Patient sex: F
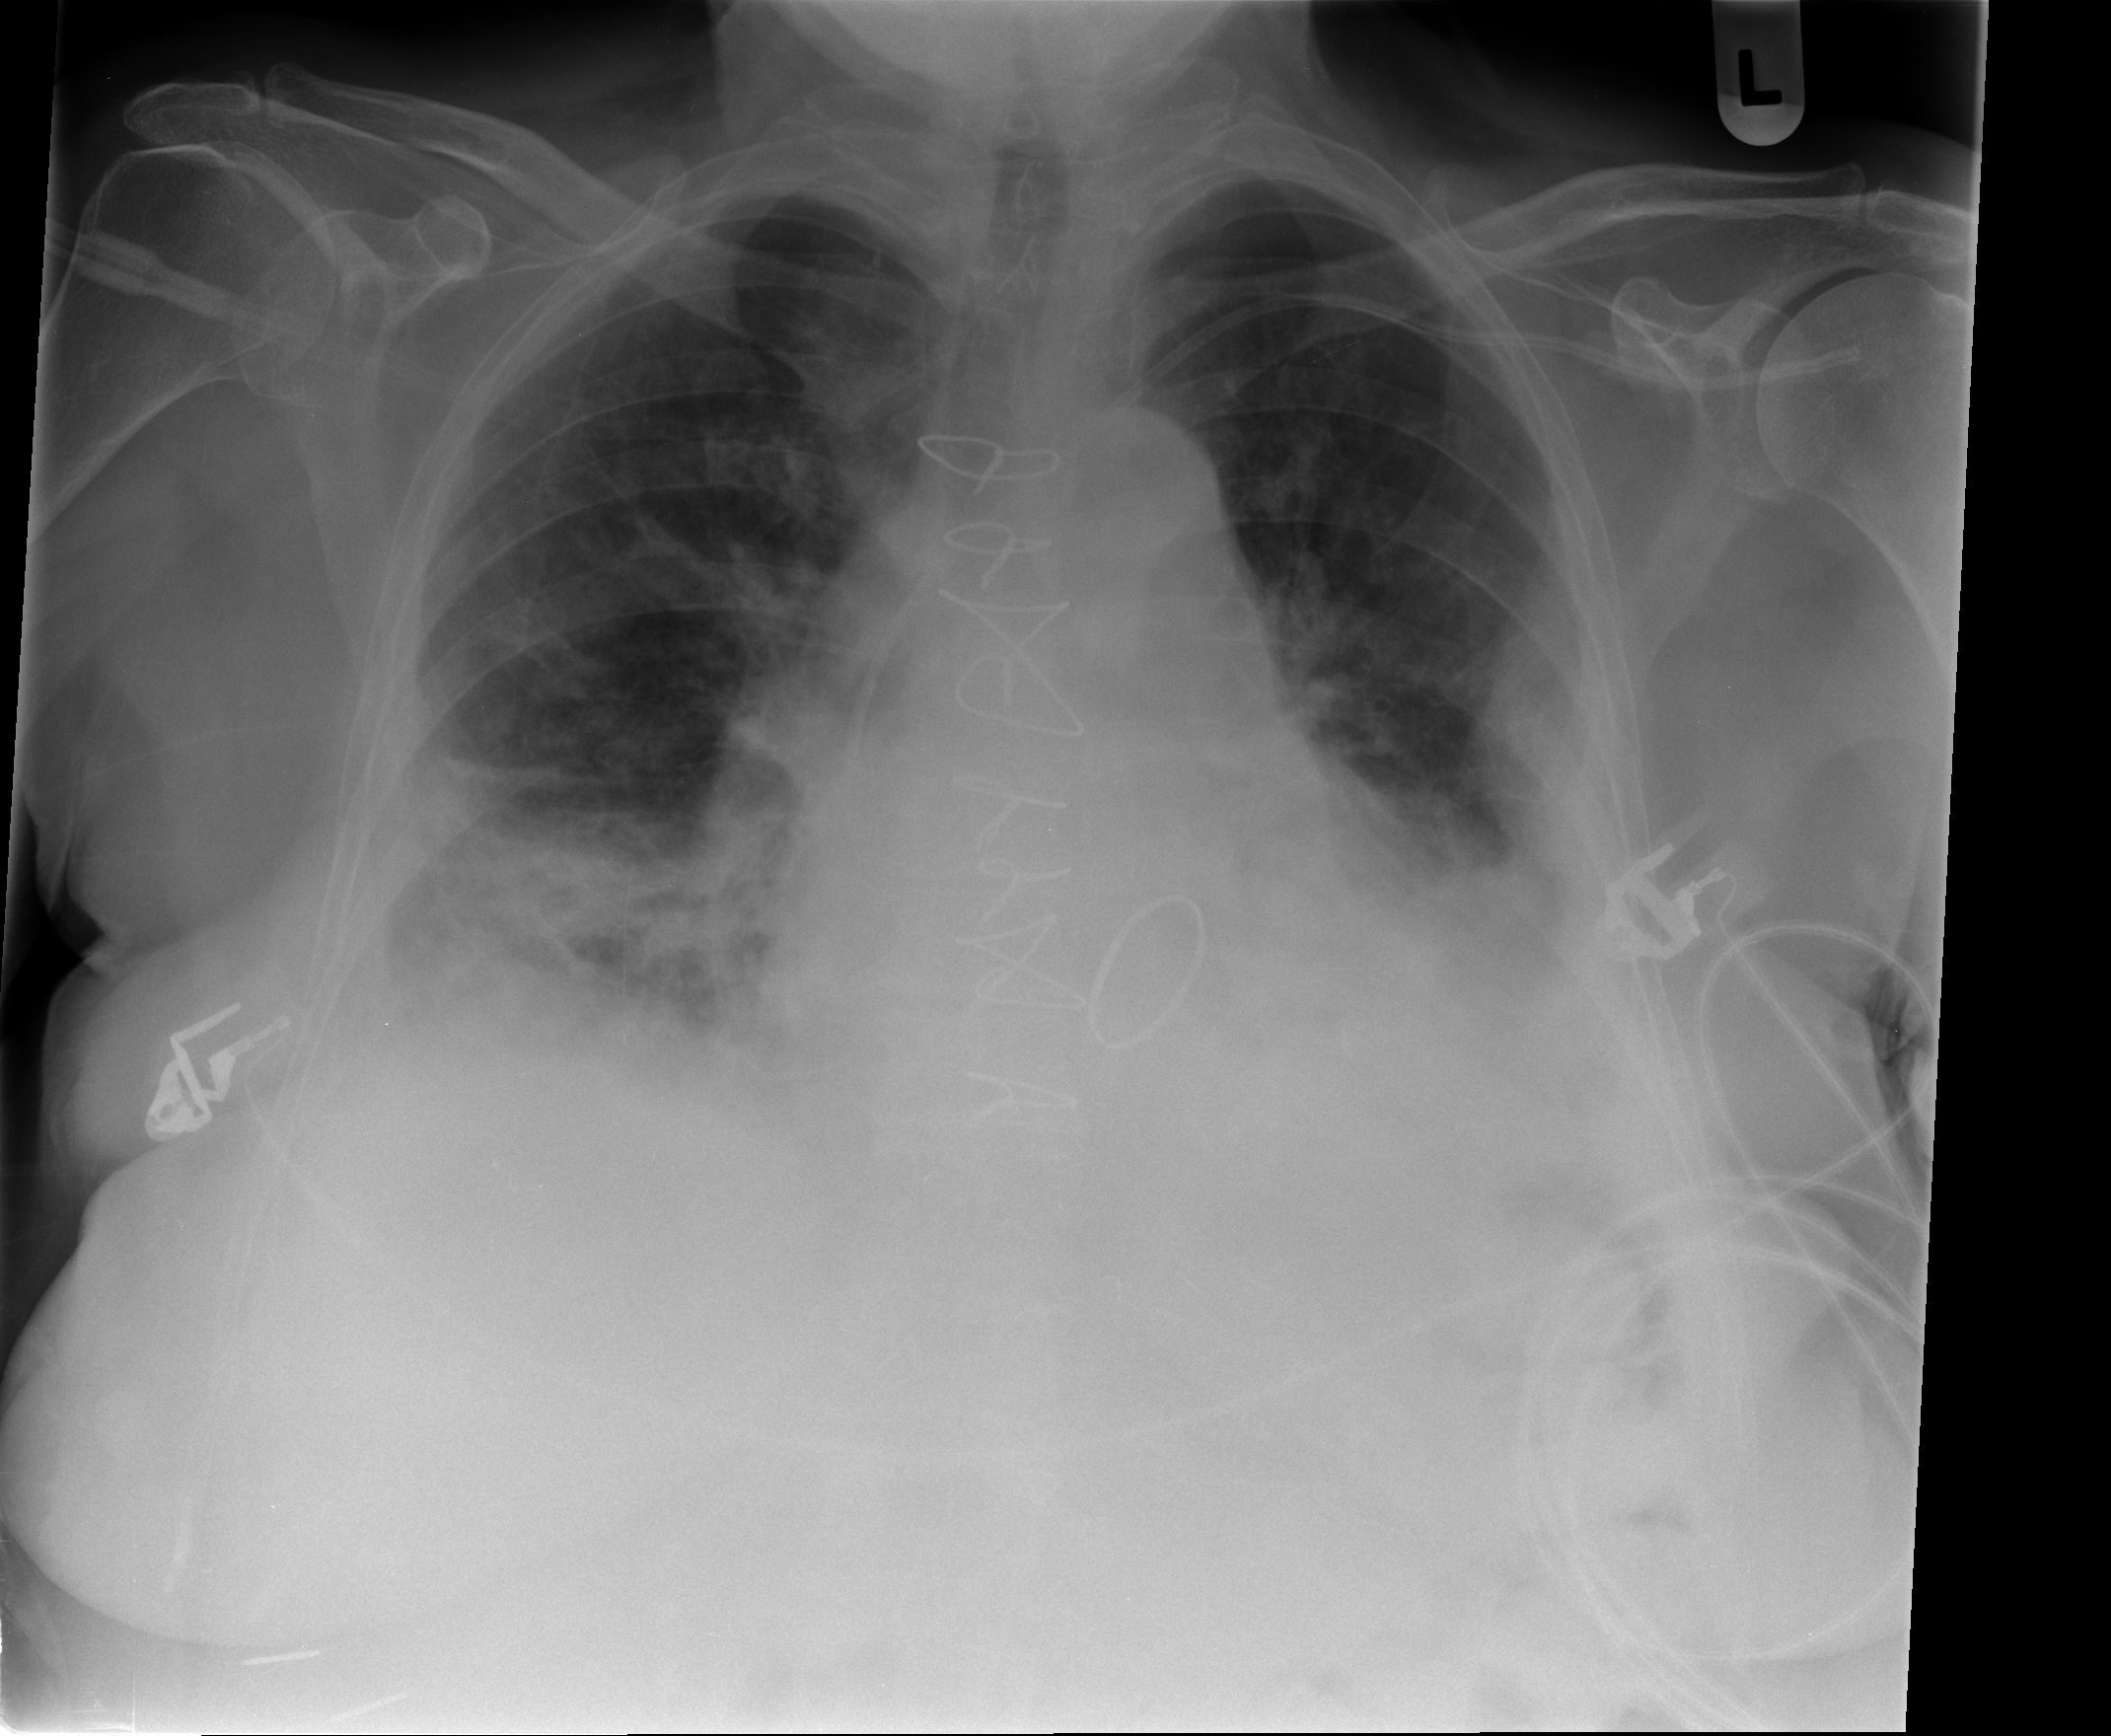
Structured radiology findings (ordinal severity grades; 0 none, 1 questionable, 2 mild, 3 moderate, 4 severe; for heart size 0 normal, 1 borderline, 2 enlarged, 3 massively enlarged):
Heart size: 2
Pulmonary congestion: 2
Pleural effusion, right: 3
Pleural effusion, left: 3
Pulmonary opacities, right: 2
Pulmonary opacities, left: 1
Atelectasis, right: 2
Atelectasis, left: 2